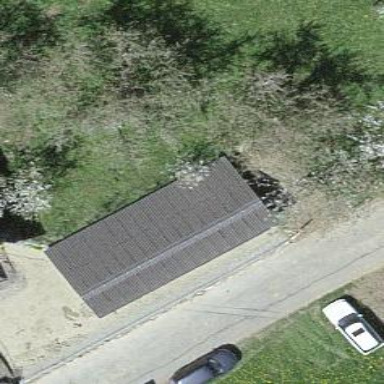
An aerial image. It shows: View of roof of building.